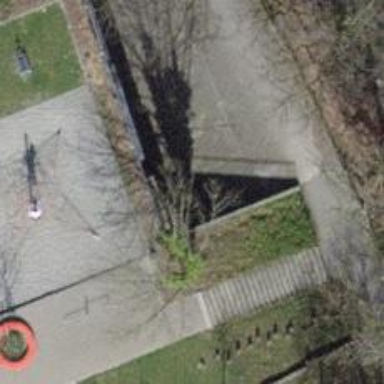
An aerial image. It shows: Playground with slide.